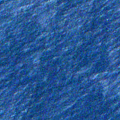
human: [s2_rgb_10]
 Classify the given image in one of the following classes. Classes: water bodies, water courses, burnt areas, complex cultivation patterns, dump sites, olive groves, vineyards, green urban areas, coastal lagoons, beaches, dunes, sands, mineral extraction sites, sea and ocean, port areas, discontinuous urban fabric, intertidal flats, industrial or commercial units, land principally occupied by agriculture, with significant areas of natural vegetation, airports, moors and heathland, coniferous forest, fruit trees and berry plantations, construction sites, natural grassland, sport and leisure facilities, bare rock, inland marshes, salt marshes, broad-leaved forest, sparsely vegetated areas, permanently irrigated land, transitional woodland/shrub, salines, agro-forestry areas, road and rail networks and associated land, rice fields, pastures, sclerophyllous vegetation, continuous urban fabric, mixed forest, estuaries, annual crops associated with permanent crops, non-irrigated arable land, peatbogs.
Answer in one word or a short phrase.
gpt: sea and ocean